Question: I want to make a html div containing a shaple like this:
Using a bit of costume css in a html table, I can make a table with a rounded avatar on one column alongside a rectangular box in another column but can not make the circle to overlap the rectangle like the above picture.
Appreciate your hints.
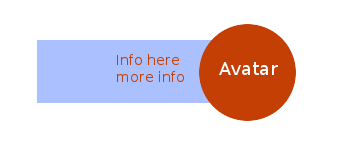
Answer: You can use a :pseudo-element to do this.
'''
div {
position: relative;
width: 300px;
height: 75px;
background: #B0B4FF;
margin: 25px 0;
}
div:after {
position: absolute;
content: '';
width: 125px;
height: 125px;
border-radius: 50%;
background: url(http://www.lorempixel.com/125/125);
top: -25px;
right: -25px;
}
'''
'''
<div></div>
'''
---
You could change the 'background-image' through JavaScript.
The JavaScript code will loop through the stylesheet rules, find the rule for '#info:after' and change its 'backgroundImage' to the one specified.
'''
var ss = document.styleSheets;
for (i = 0; i < ss.length; i++) {
var rules = ss[i];
for (j = 0; j < rules.cssRules.length; j++) {
var r = rules.cssRules[j];
if (r.selectorText == "#info:after" || r.selectorText == "#info::after") {
r.style.backgroundImage = 'url(http://dummyimage.com/125/125/0f8d94/0011ff&text=newImage)'
}
}
}
'''
'''
#info {
position: relative;
width: 300px;
height: 75px;
background: #B0B4FF;
margin: 25px 0;
}
#info:after {
position: absolute;
content: '';
width: 125px;
height: 125px;
border-radius: 50%;
background: url(http://www.lorempixel.com/125/125);
top: -25px;
right: -25px;
}
'''
'''
<div id="info"></div>
'''
---
Since you can't change the 'background-image' through CSS, you'll need an 'img' tag and since :pseudo-elements don't apply on 'img' tags, you'll have to use another 'div' for the rectangle.
'''
.container {
position: relative;
width: 325px;
}
.info {
width: 300px;
height: 75px;
background: #B0B4FF;
margin: 25px 0;
text-align: center;
line-height: 75px;
}
img {
position: absolute;
top: -25px;
right: -25px;
width: 125px;
height: 125px;
border-radius: 50%;
background: url(http://www.lorempixel.com/125/125);
}
'''
'''
<div class="container">
<div class="info">Info Text</div>
<img src="http://lorempixel.com/125/125" />
</div>
'''
---
Satisfying the title, :

'''
#container {
width: 325px;
}
'''
'''
<div id="container">
<svg viewBox="-2 -2 206 103">
<defs>
<clipPath id="circ">
<rect id="rect" x="1" y="1" width="98" height="98" rx="100" />
</clipPath>
</defs>
<path d="M0,50 a50,50 0 0,1 96.9846,-17.101 m-96.9846,17.101 a50,50 0 0,0 96.9846,17.101 l10,10 q5,3 6,-3 v-12.5 h12.5 l7,7 l10,-12 l10,12 h7 l10,-12 l7,7 h8 l16,-15.5 q5,0 -16,-10 h-71.5 v-12.5 q0,-6 -6,-3 l-10,10" stroke-linecap="round" stroke="saddlebrown"
stroke-width="2" fill="tan" />
<path d="M100,51 h97 l-1.5,2 h-85z" stroke="saddlebrown" stroke-width="1" fill="none" />
<text x="110" y="48" font-size="6">Info Text</text>
<image clip-path="url(#circ)" width="98" height="98" x="1" y="1" style=" width: 100px; height: 100px; border-radius: 50%;" xlink:href="http://dummyimage.com/150x150/a<PHONE>&text=Real Key Shape" />
</svg>
</div>
'''